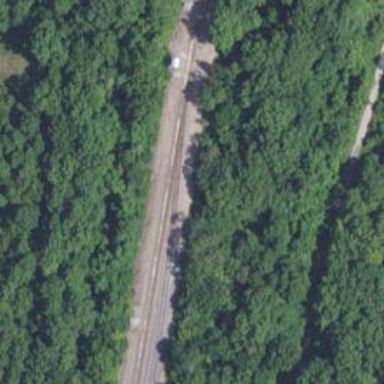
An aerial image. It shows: Railway siding for service.